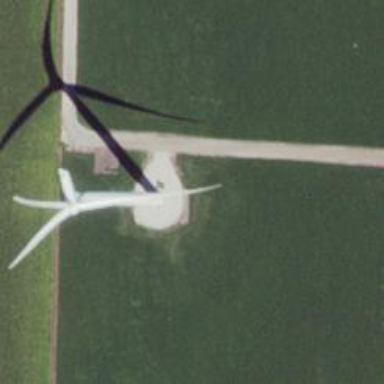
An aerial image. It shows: Wind generator powered by horizontal-axis wind turbine.